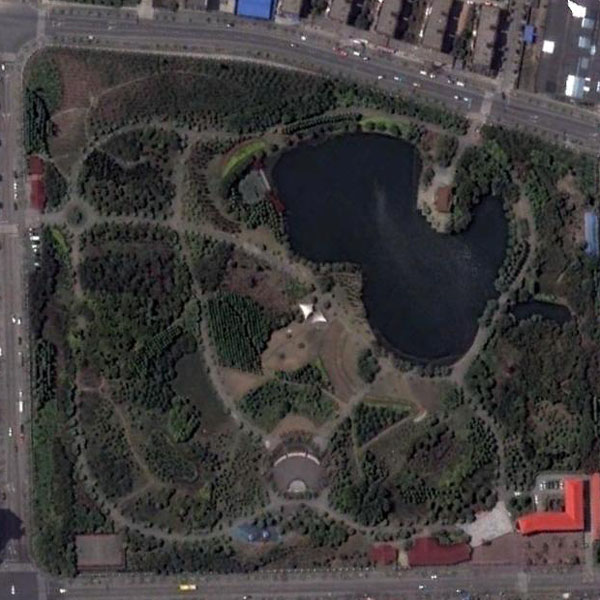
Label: Park